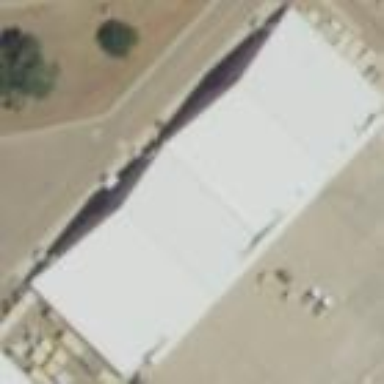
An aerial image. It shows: Hangar building at the airport.